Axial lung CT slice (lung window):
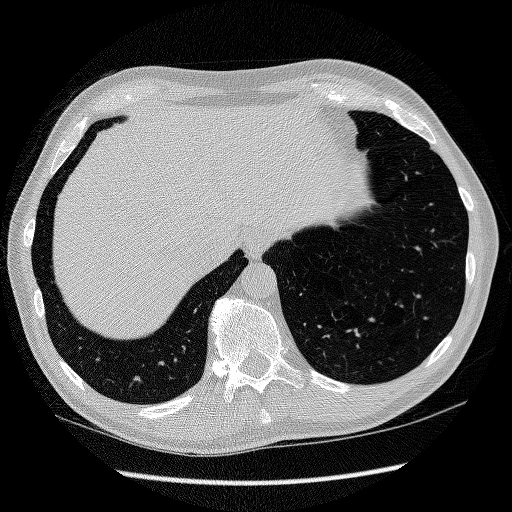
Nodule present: no